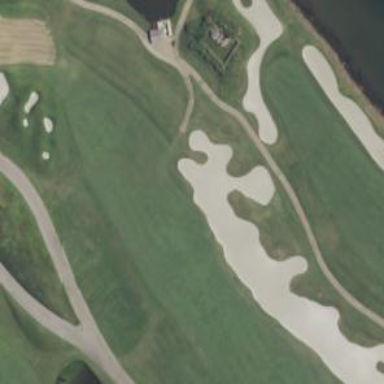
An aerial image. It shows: Sand bunker on golf course.